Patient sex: M
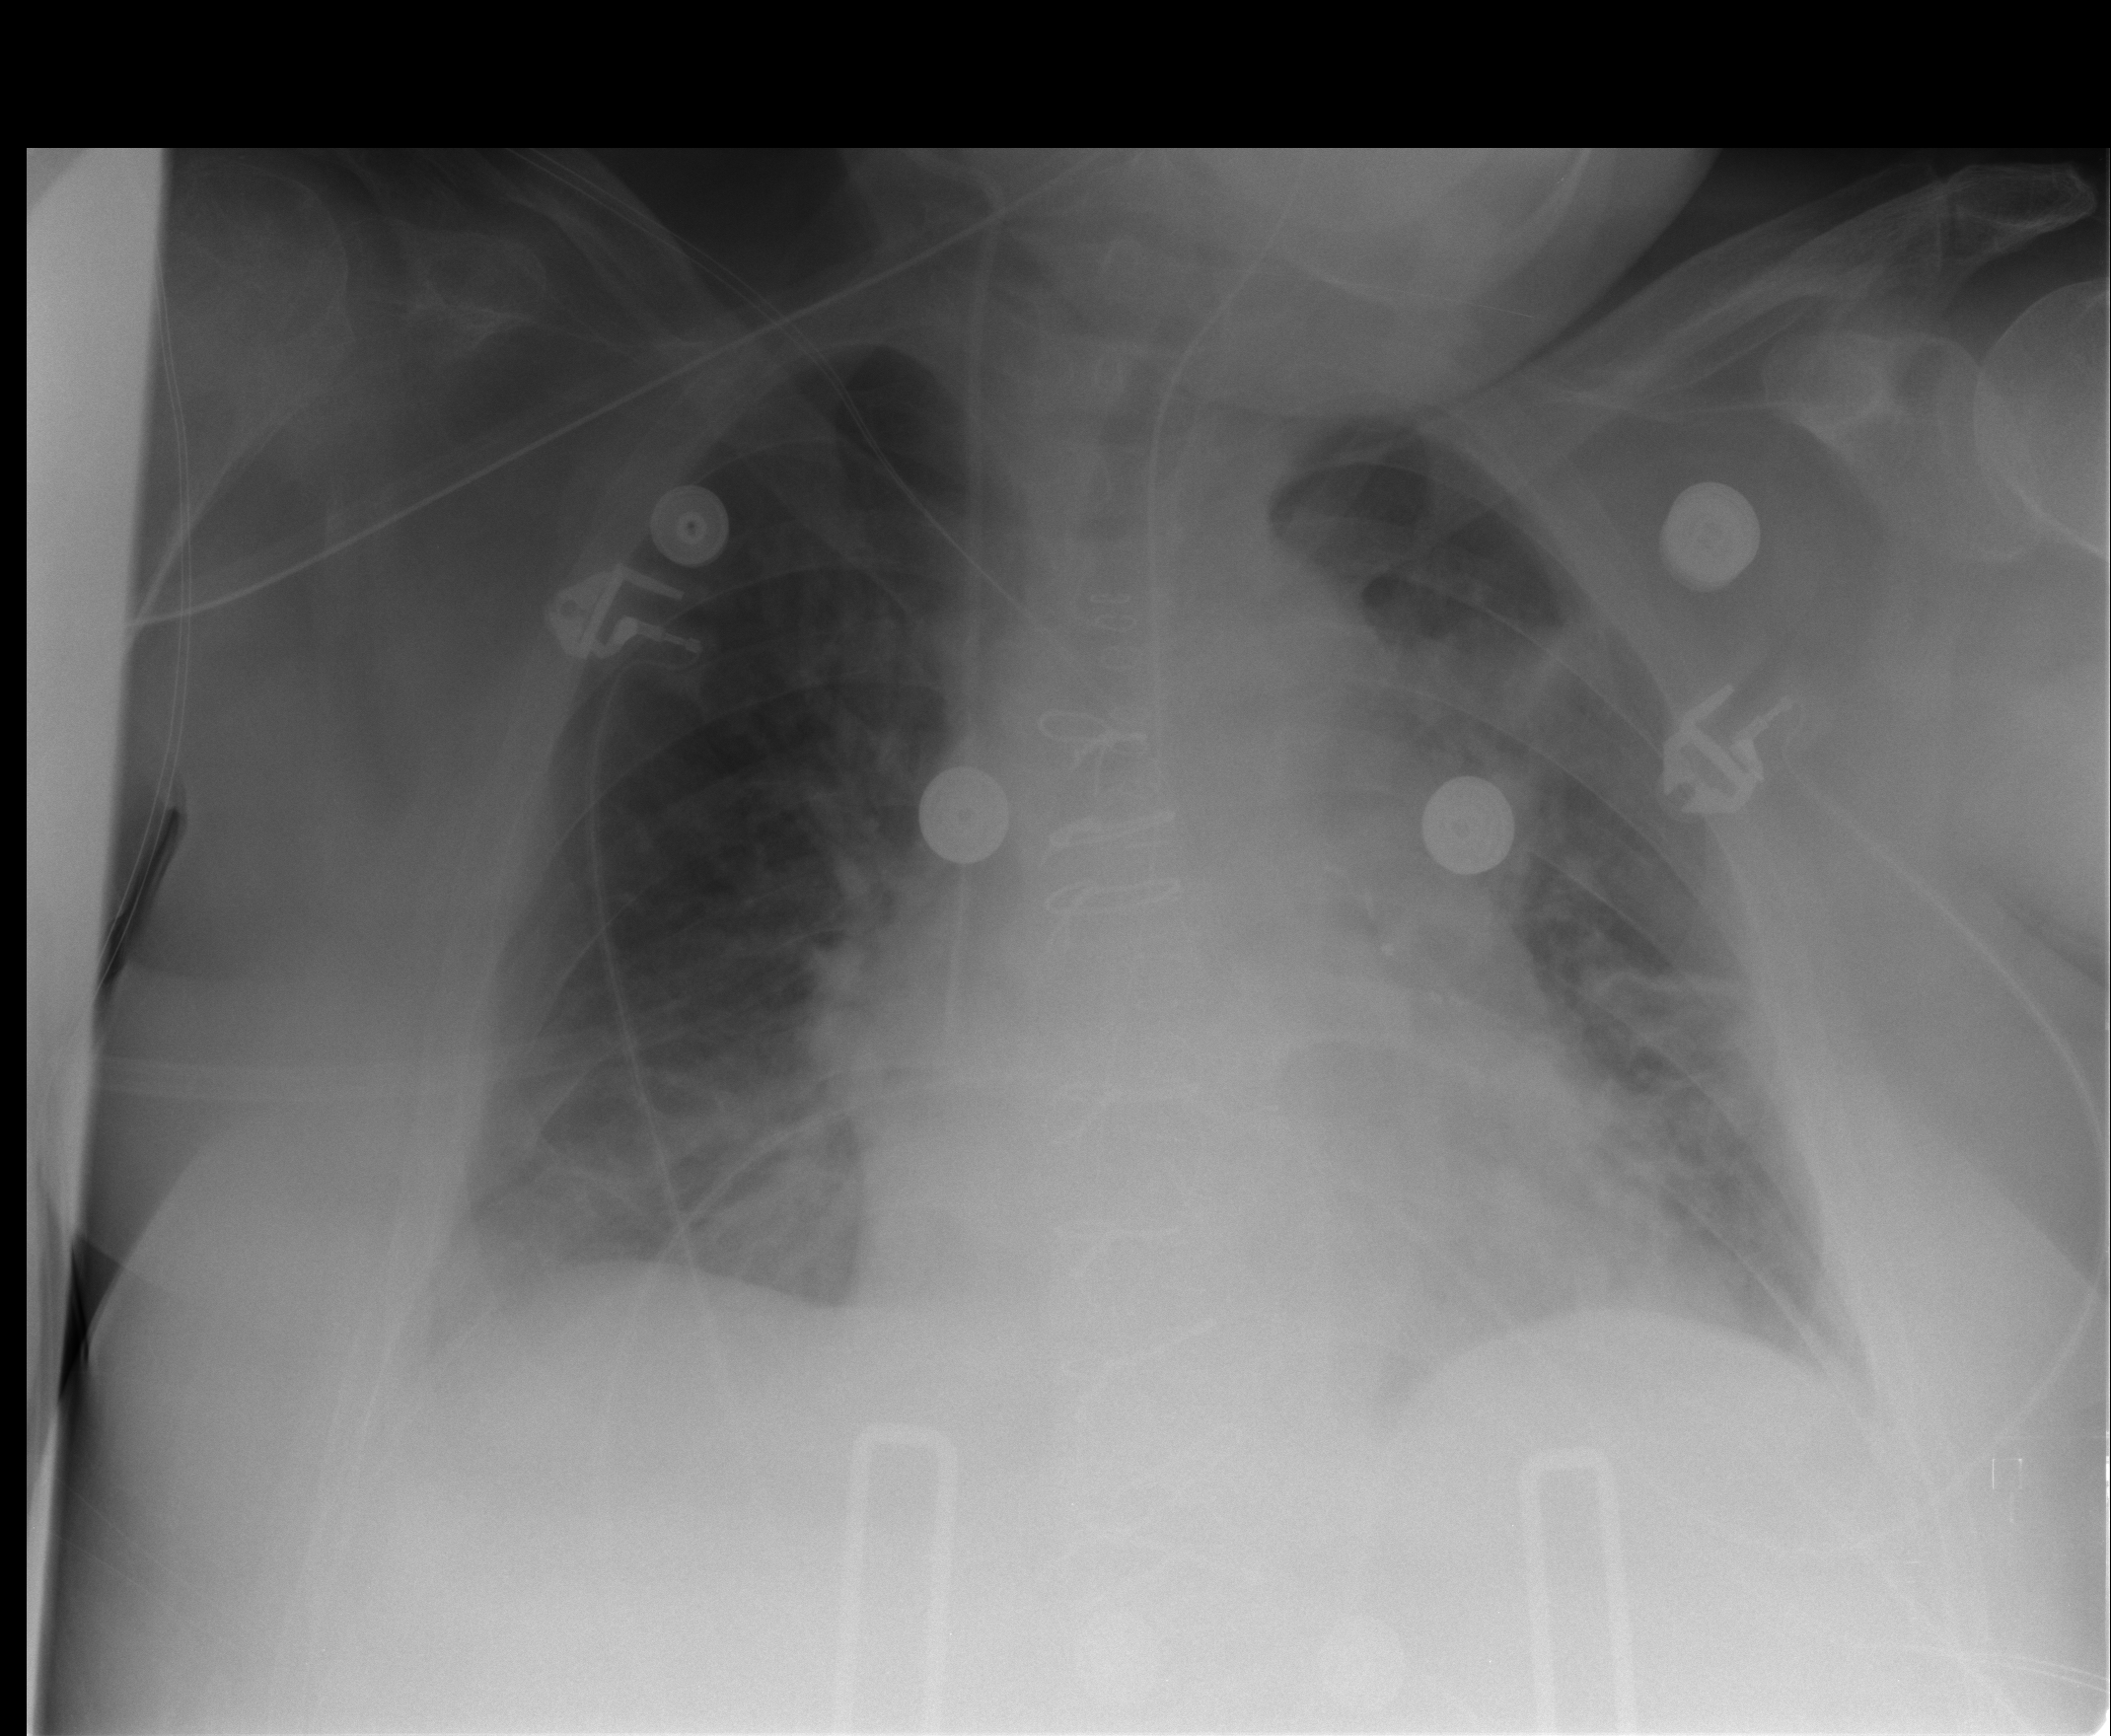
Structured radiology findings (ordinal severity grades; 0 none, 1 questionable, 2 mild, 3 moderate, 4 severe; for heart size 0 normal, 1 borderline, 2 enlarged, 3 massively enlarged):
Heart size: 2
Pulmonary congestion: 2
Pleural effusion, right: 1
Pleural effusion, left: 2
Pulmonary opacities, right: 0
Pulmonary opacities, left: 2
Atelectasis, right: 2
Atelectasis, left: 2